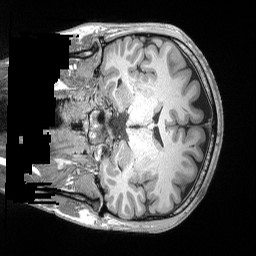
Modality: T1w
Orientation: coronal
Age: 27
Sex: male
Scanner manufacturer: siemens
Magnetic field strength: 3 T
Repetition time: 2.2 s
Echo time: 0.00169 s